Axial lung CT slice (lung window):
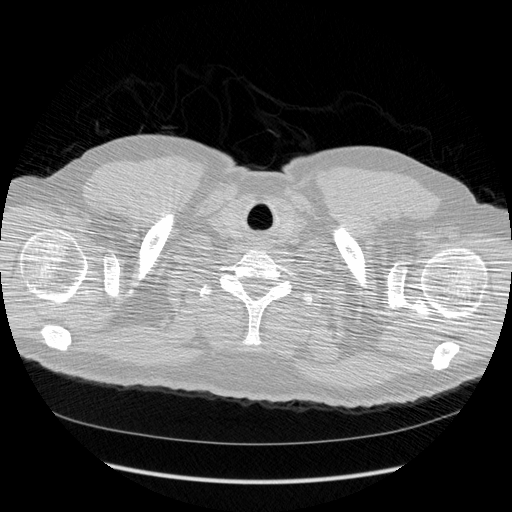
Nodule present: no